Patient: sex F, age 60
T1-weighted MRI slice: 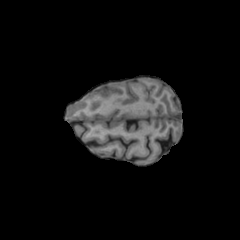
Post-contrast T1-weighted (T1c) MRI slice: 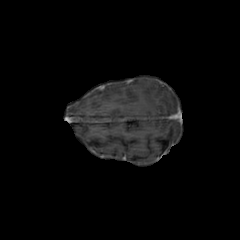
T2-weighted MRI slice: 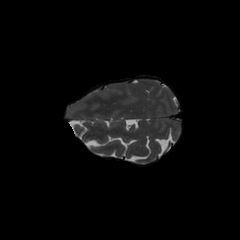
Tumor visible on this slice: yes
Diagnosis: Astrocytoma, IDH-mutant
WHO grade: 3